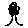
Label: tree